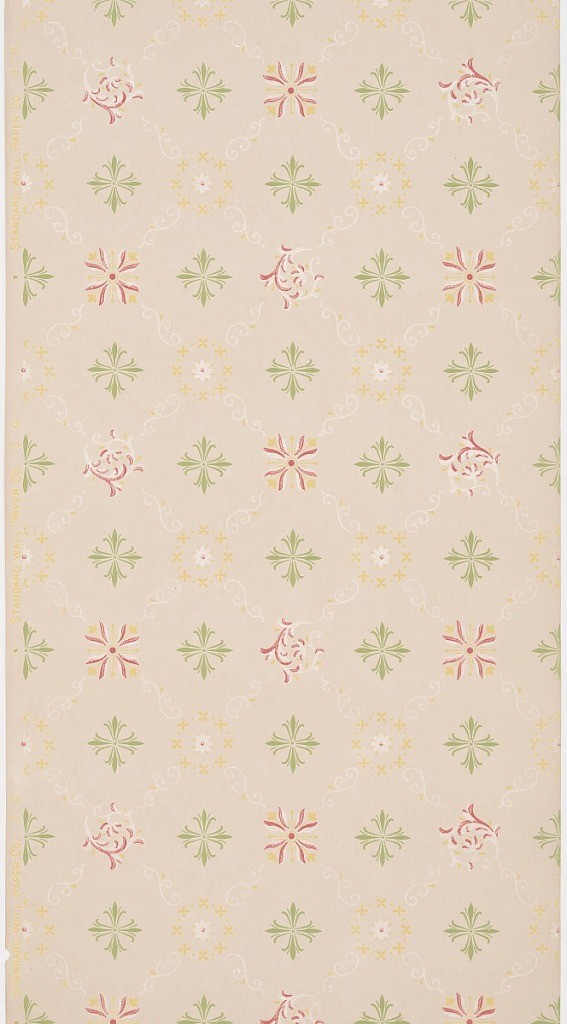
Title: Ceiling paper
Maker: Standard Wall-Paper Company, Standard Wall-Paper Company, Pittsburgh, Pennsylvania
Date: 1905–1915
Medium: Machine-printed paper, liquid mica
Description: On gray ground, white scroll treillage with three motif variations: green foliate cross, yellow floral wreath, and yellow and red leaf-tulip motif.